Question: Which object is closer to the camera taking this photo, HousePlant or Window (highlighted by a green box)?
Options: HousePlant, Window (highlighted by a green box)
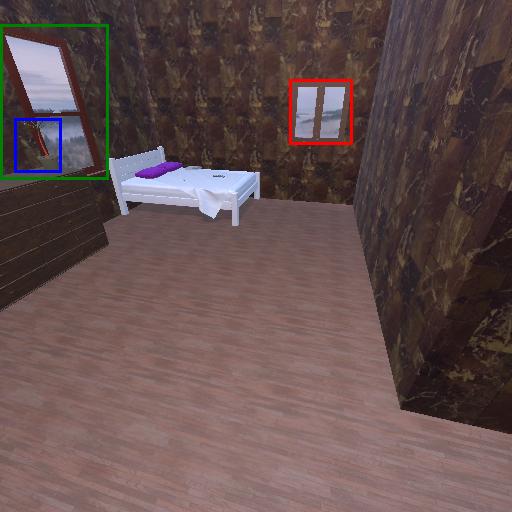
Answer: HousePlant